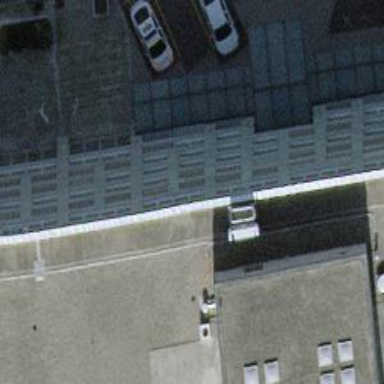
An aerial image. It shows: Police building.